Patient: sex F, age 36
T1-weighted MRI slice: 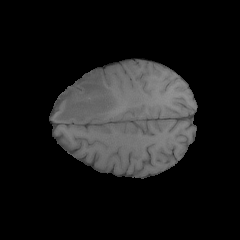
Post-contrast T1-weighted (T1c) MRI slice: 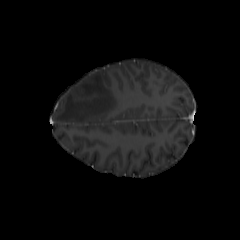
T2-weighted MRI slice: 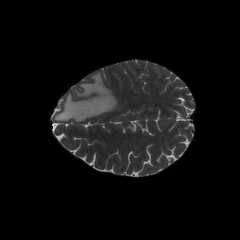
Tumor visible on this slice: yes
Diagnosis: Glioblastoma, IDH-wildtype
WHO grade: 4